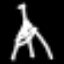
Label: The Eiffel Tower